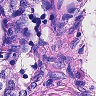
Metastatic tissue present: no